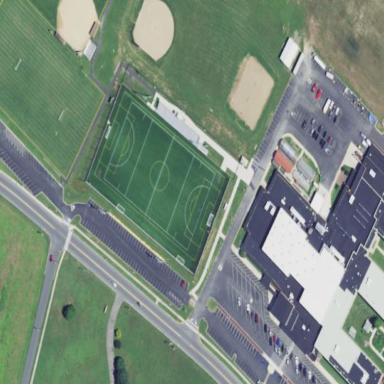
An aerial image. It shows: Field hockey pitch with artificial turf surface for leisure activities.